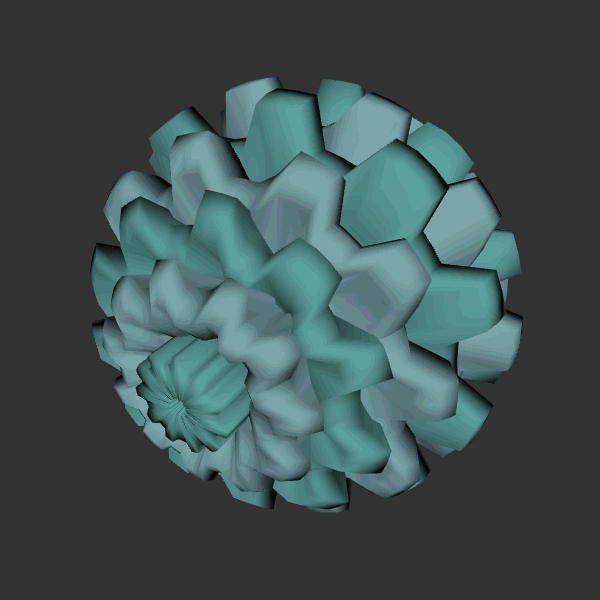
Background: dark